Field crop: tomato
Growth stage: 1
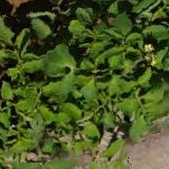
Species: tomato